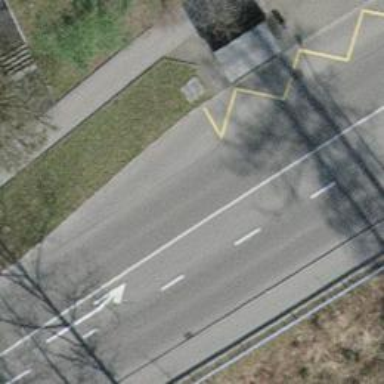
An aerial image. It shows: Secondary asphalt road with cycle track on the left.